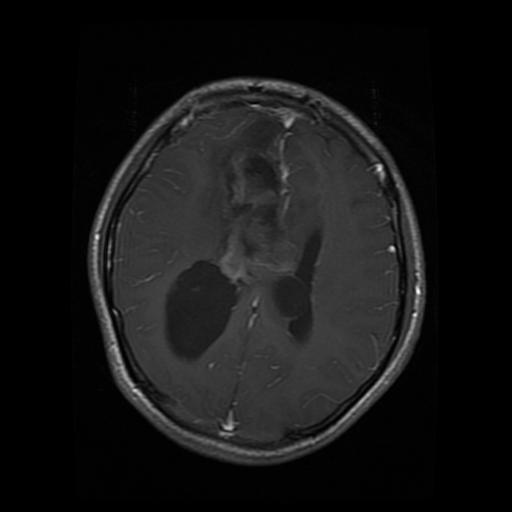
Label: glioma